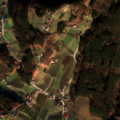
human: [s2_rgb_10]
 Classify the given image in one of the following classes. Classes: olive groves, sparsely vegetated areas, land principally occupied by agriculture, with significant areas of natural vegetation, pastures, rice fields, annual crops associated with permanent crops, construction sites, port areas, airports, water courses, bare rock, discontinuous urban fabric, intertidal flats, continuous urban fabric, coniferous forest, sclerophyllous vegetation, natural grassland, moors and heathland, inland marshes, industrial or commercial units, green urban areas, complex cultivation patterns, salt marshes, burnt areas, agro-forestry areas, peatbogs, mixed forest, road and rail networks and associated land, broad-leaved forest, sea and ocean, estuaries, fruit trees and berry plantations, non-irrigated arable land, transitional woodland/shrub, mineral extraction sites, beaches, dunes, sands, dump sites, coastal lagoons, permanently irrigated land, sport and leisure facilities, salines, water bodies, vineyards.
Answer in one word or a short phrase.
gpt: fruit trees and berry plantations, complex cultivation patterns, broad-leaved forest, mixed forest